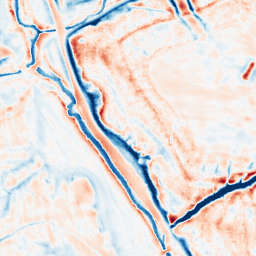
Category: edge_preserving
Decomposition family: bilateral
Decomposition parameters: d: 21
sigma_color: 50
sigma_space: 75
Upsampling method: sinc_blackman
Upsampling parameters: scale: 4
kernel_size: 8
Upsampling scale: 4